Interaction volume radius: 5 \u00c5
Interaction volume height: 20 \u00c5
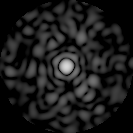
Disorder parameter: 0.8191